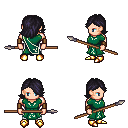
a pixel art fantasy rpg character, male body template, human, light skin, sash dress, white pants, raven swoop hairstyle, leather bracers, gold boots, spear, four views (front, back, left, right), 2x2 character sprite sheet, small pixel art, hard edges, no anti-aliasing